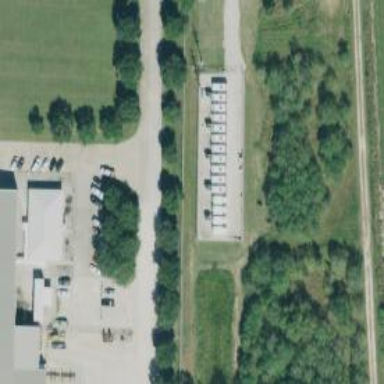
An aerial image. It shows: Generator is pictured.